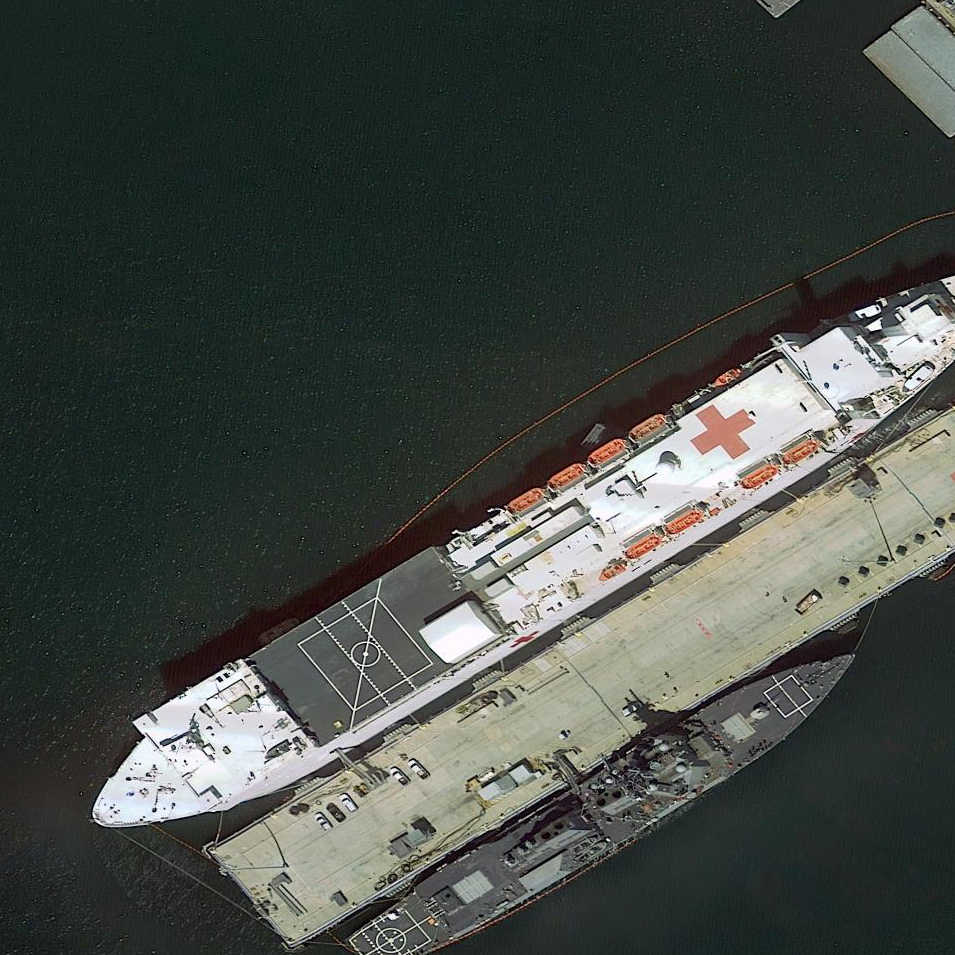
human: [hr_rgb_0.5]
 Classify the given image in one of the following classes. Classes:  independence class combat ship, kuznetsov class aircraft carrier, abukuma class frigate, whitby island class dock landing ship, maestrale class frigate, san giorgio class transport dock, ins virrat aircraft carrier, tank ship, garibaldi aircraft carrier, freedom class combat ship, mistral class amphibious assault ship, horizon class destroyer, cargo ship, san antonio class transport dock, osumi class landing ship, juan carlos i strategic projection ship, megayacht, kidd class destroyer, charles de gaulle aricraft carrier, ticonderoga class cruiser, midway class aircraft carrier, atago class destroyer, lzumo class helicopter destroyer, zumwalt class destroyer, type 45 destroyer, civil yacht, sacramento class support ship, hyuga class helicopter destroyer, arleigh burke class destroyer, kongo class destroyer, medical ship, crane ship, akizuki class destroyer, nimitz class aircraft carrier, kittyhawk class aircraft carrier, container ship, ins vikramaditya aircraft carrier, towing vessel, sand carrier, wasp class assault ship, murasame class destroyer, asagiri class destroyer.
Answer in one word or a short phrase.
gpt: Medical ship